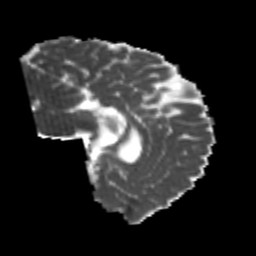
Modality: MD
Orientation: sagittal
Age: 23
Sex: male
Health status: healthy
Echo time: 0.074 s